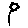
Label: flower